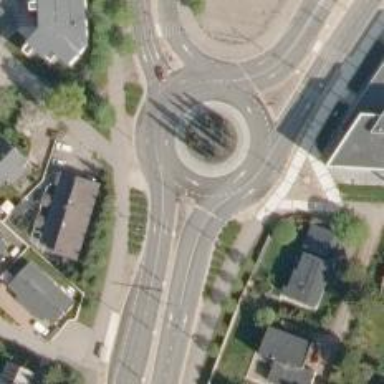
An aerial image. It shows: Secondary road made of asphalt leading to roundabout.